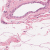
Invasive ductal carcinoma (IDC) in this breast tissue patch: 0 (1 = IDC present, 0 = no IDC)